Question: Hey guys I was hoping someone could explain to me the error in this code? I'm just having a little trouble understanding why it's throwing that exception.

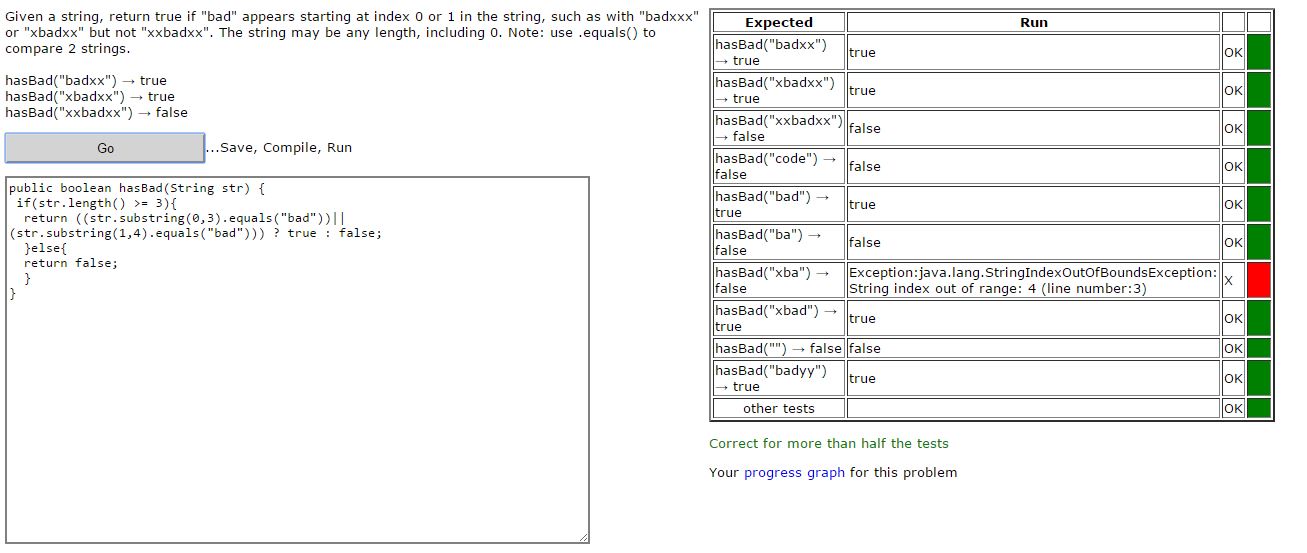
Answer: The first condition checks for the minimum length of string which should be 3. So "bad" and "xba" passes the first condition.
Lets go with 'bad' first.
The second condition has two 'OR' clauses and string "bad" satisfies the first of two 'OR' clauses at line no 3. And hence the answer is 'TRUE'
Now with 'xba'..
The first of two 'OR' clauses fails, so it checks for the second one. And here 'str.substrin(1, 4)' throws 'StringIndexOutOfBoundsException' as the number of character in the String 'xba' is only 3.
I would simple do a STRING.regionMatches() as below
'''
String testString = "bad";
String givenString = "xxbad";
boolean zeroIndexMatch = givenString.regionMatches(true, 0, testString, 0, 3);
boolean firstIndexMatch = givenString.regionMatches(true, 1, testString, 0, 3);
if (zeroIndexMatch || firstIndexMatch) {
System.out.println(true);
} else {
System.out.println(false);
}
'''